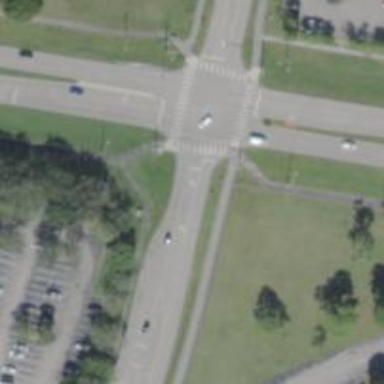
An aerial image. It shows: Uncontrolled crossing along footway.